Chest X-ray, PA view. Patient: 54 years old, sex M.
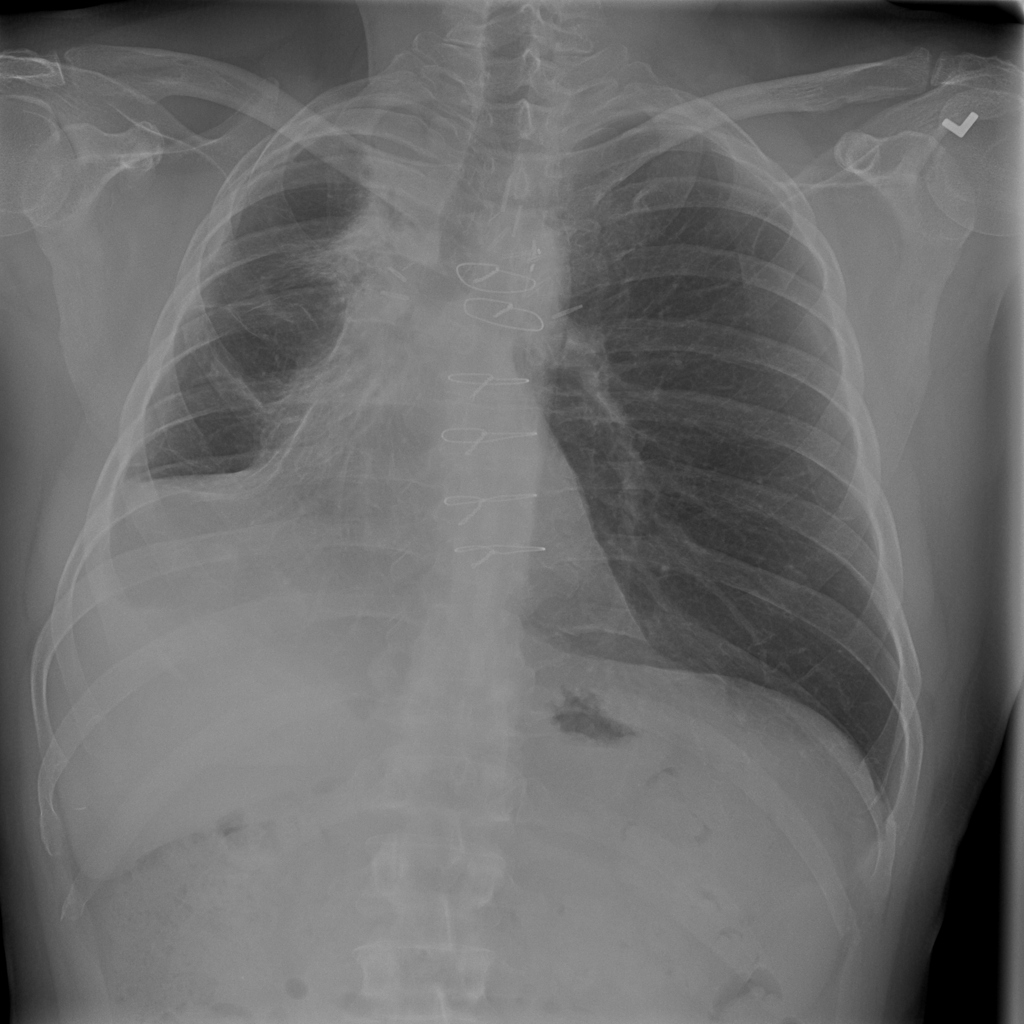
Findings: No Finding